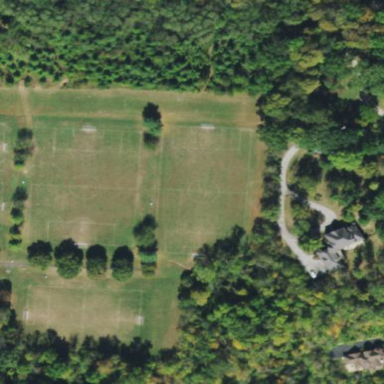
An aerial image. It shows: Soccer pitch for leisureland activities.